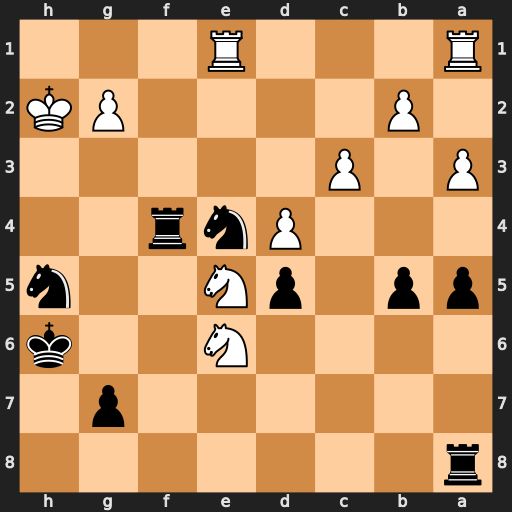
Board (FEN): r7/6p1/4N2k/pp1pN2n/3Pnr2/P1P5/1P4PK/R3R3
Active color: b
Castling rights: -
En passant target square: -
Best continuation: Rh4+ Kg1 Nhg3 Nf7+ Kg6